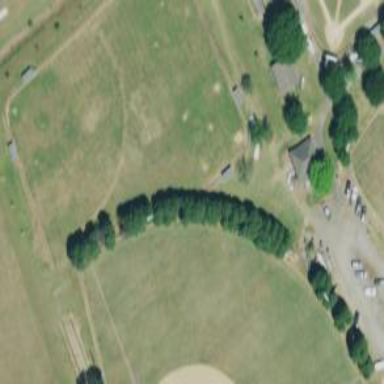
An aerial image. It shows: Barrier made of row of trees.